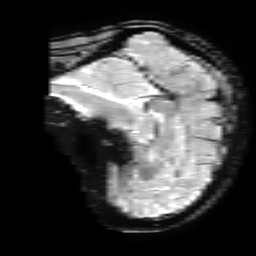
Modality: T2starw
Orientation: sagittal
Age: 46
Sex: female
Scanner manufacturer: ge
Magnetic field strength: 3 T
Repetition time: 0.65 s
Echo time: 0.02 s